Aerial crown-view tile of a tropical tree (Barro Colorado Island, Panama), acquired 20250715:
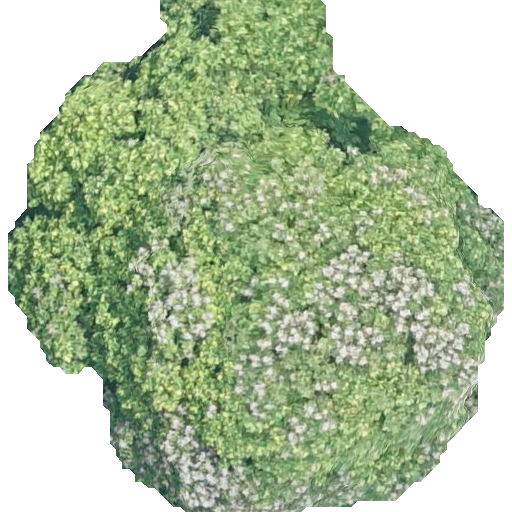
Species: Dipteryx oleifera
GBIF accepted scientific name: Dipteryx oleifera
Crown area: 287.006 m²